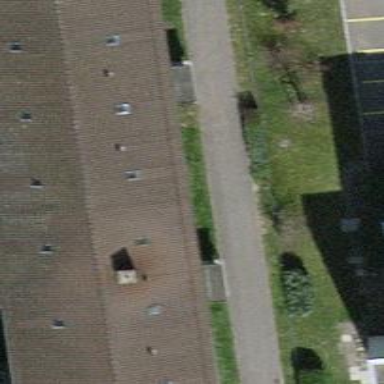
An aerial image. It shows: Building with tiled roof.